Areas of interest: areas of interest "School"
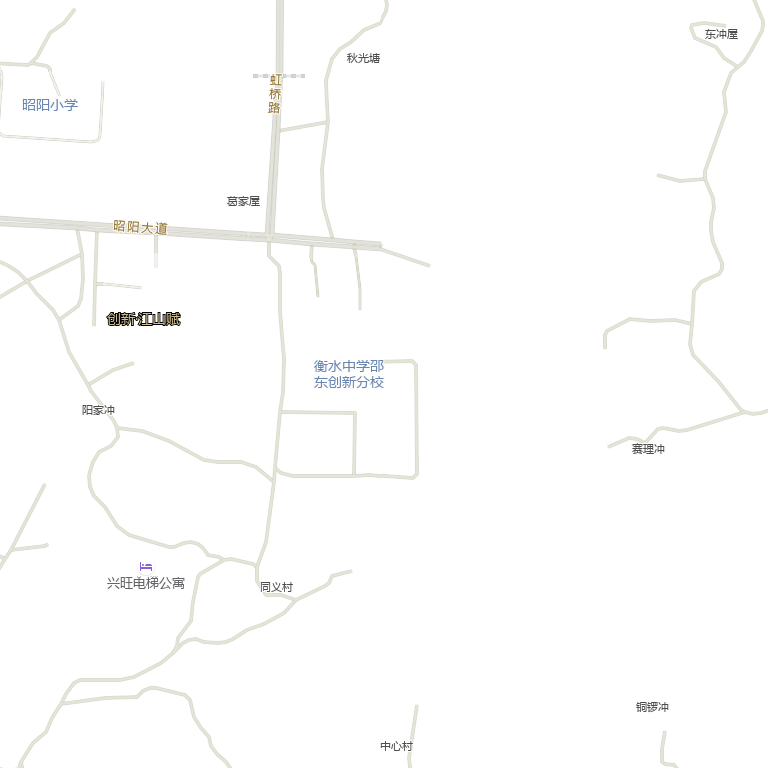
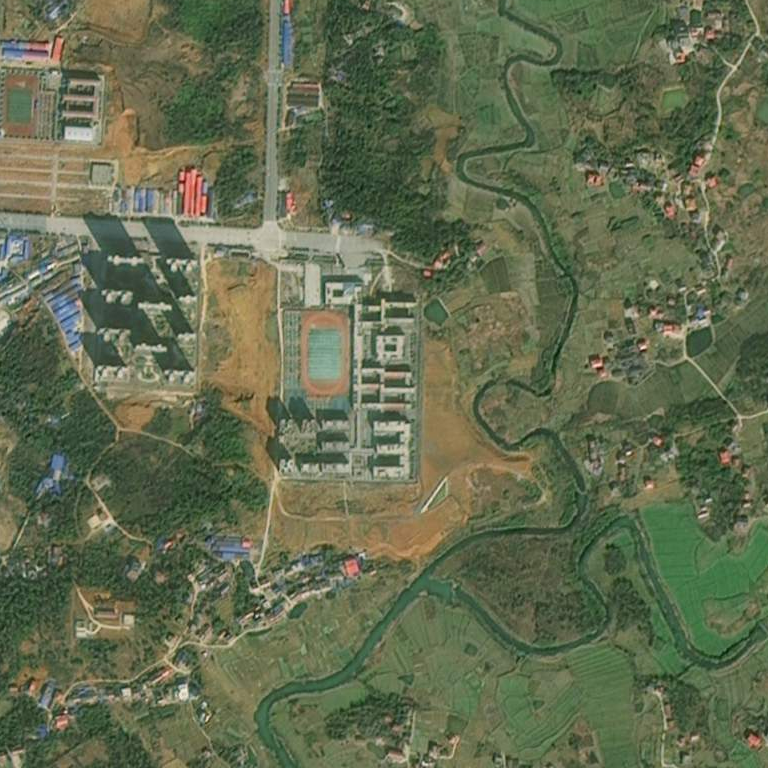